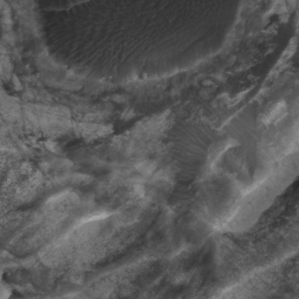
Label: non_frost